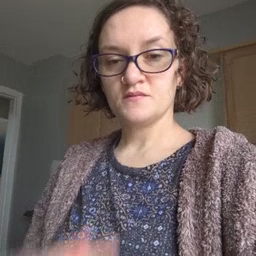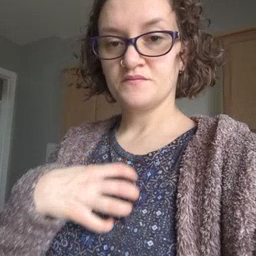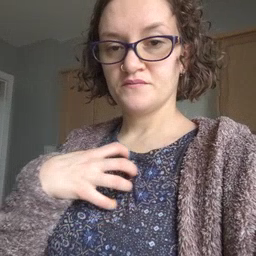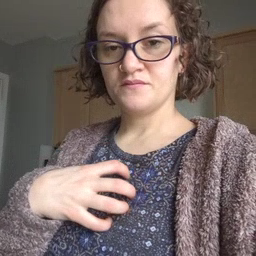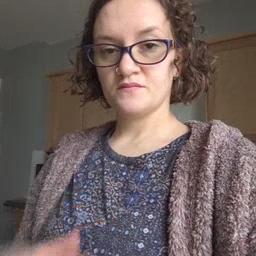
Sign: yucky